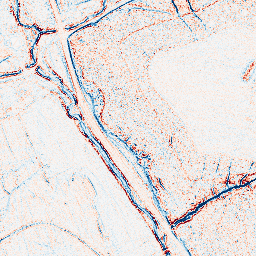
Category: edge_preserving
Decomposition family: bilateral
Decomposition parameters: d: 5
sigma_color: 50
sigma_space: 100
Upsampling method: lanczos
Upsampling parameters: scale: 8
Upsampling scale: 8